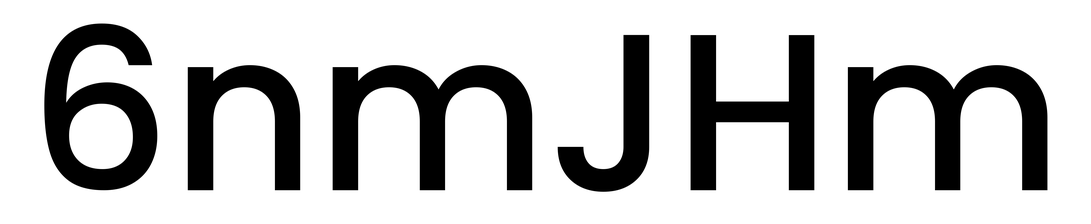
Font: Poppins-Medium